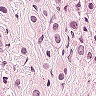
Metastatic tissue present: yes